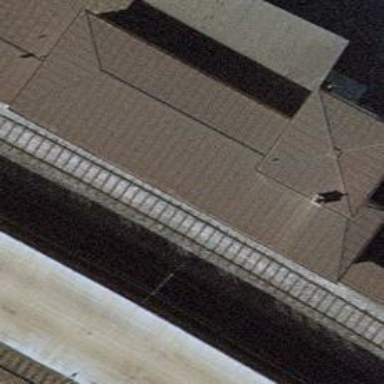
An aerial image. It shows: Train station building with flat roof.